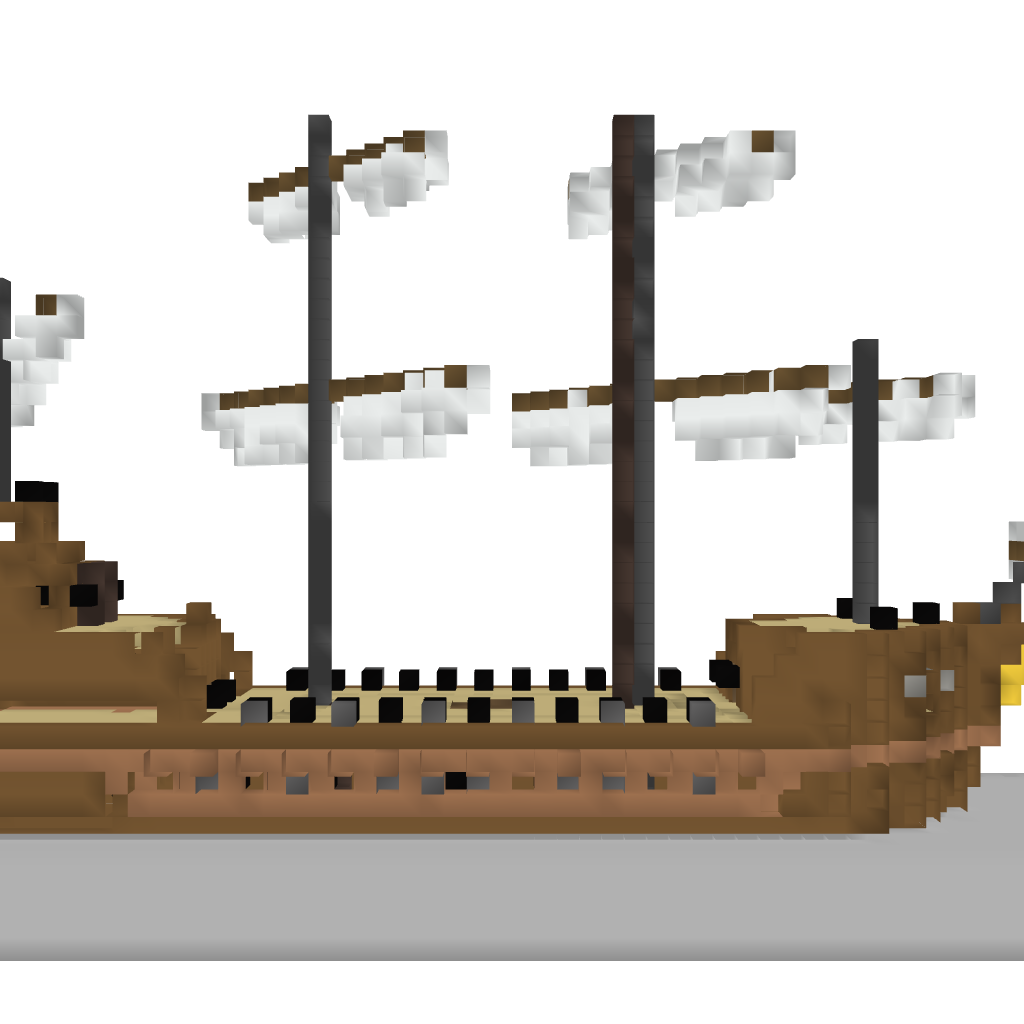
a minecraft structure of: Galleon